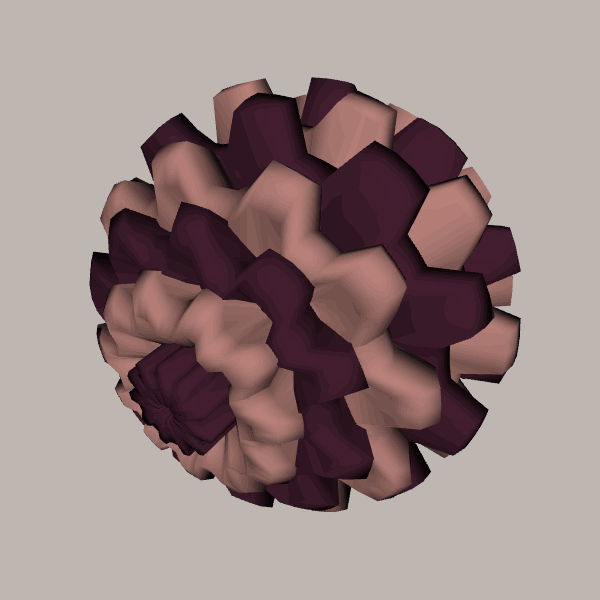
Background: light